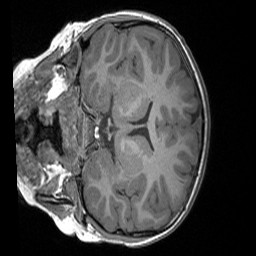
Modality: T1w
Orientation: coronal
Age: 7
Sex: male
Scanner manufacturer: siemens
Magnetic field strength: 3 T
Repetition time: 1.65 s
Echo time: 0.00203 s